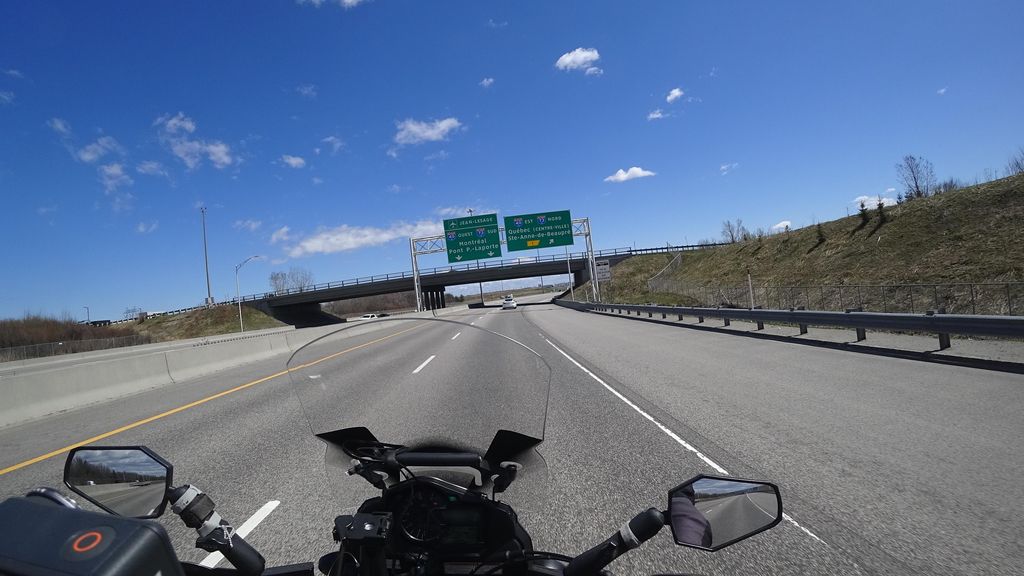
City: quebec_city